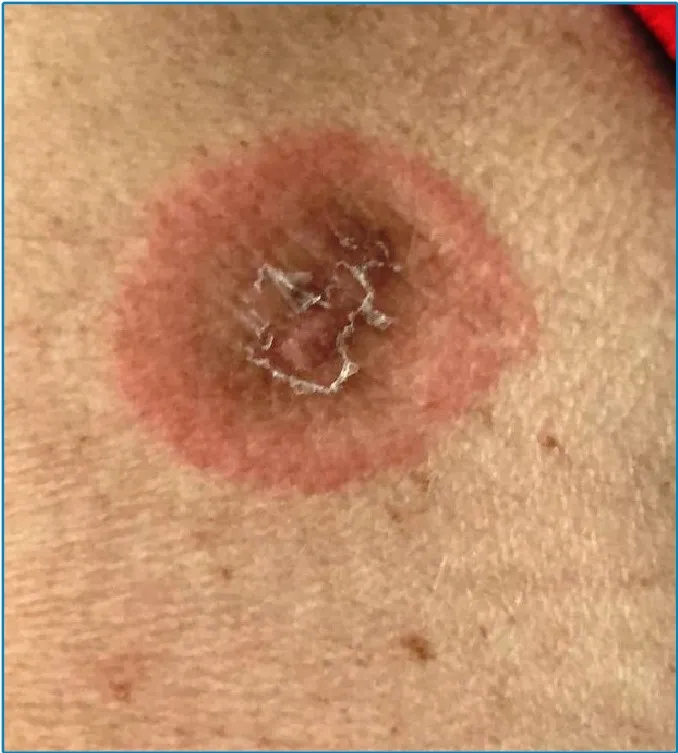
Photograph showing an erythematous maculopapular "target" lesion.
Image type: medical_photograph (skin_photograph)